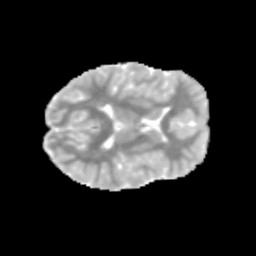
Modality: MD
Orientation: axial
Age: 11
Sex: male
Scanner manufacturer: siemens
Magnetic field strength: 3 T
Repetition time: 3.8 s
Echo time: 0.07 s